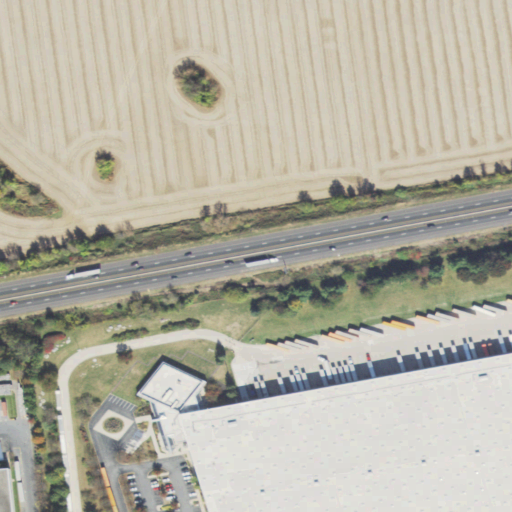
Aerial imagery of plain(s) in Pennsylvania named The Cove containing cultivated crops, high intensity development, medium intensity development, low intensity development, and open development